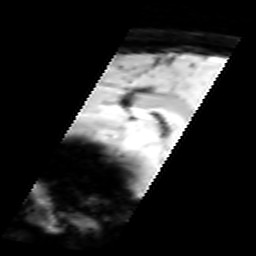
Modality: inplaneT2
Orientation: sagittal
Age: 25
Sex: male